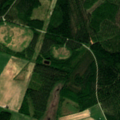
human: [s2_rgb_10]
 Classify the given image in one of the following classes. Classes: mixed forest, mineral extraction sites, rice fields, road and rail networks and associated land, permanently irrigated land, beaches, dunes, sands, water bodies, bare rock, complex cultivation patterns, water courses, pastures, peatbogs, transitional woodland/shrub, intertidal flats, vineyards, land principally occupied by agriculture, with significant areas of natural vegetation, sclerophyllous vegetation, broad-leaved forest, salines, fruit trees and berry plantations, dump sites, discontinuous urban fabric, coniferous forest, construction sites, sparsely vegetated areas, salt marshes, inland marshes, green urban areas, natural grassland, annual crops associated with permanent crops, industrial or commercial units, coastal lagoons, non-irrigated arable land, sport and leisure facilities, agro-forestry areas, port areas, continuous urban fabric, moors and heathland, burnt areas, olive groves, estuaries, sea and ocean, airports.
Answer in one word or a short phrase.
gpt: non-irrigated arable land, mixed forest, transitional woodland/shrub